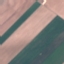
Land use / land cover: AnnualCrop